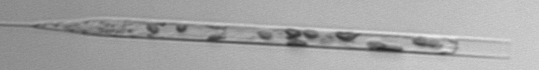
Label: Rhizosolenia